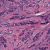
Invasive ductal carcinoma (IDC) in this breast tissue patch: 1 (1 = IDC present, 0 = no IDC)